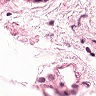
Metastatic tissue present: no